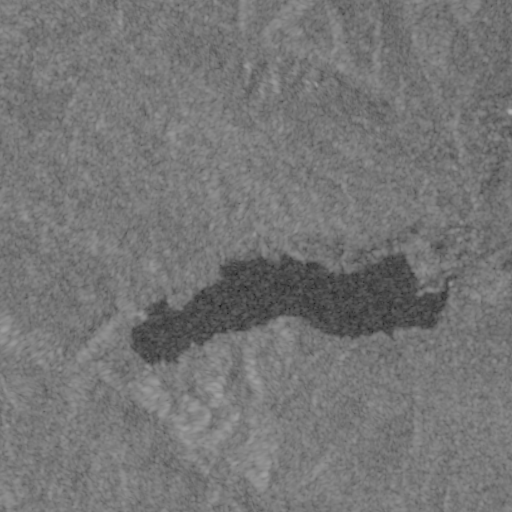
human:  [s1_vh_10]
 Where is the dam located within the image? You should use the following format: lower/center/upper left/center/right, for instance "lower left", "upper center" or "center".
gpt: The dam is located in the lower left of the image.
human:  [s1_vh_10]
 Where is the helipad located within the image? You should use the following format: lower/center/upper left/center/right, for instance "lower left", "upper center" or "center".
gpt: The helipad is located in the center right of the image.
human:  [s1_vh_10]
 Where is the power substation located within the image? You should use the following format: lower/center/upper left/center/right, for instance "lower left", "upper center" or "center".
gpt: The power substation is located in the center right of the image.
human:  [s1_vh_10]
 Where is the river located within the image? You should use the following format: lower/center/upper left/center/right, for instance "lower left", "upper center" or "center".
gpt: The river is located in the left of the image.
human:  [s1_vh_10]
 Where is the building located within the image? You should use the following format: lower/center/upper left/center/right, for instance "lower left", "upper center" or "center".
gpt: The building is located in the upper right of the image.
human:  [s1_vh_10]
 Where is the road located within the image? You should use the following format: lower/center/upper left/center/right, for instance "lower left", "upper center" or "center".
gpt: There is no road in the image.

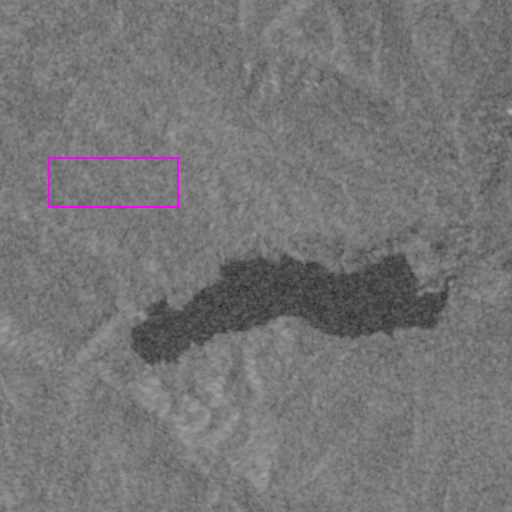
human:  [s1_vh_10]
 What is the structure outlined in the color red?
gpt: There is no red outline.
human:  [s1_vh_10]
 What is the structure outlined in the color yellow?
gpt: There is no structure outlined in yellow.